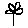
Label: flower